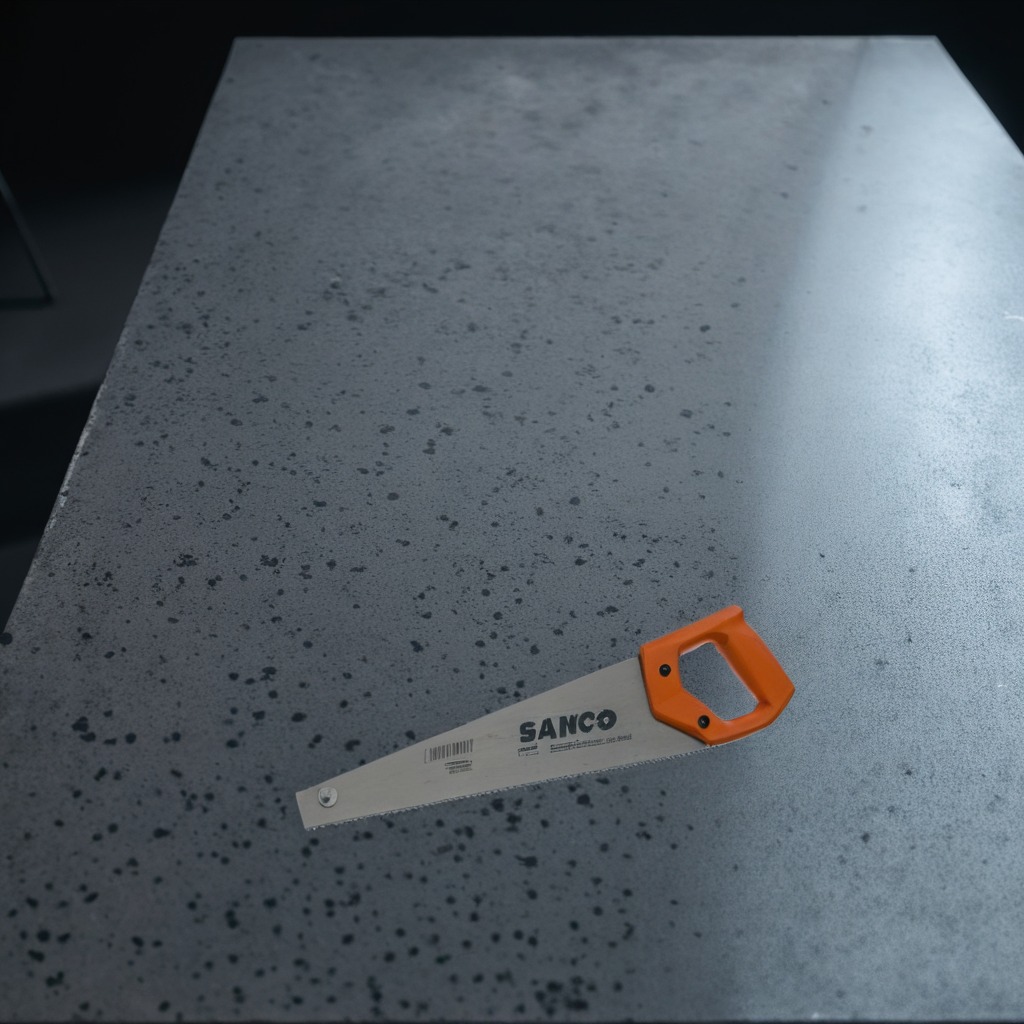
A metal saw is lying on a clean granite table inside a workshop at night.